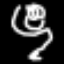
Label: frog